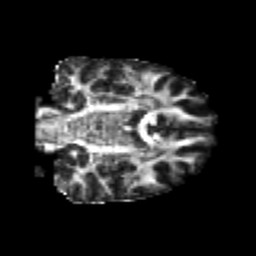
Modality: FA
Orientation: coronal
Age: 22
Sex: male
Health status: healthy
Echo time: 0.074 s